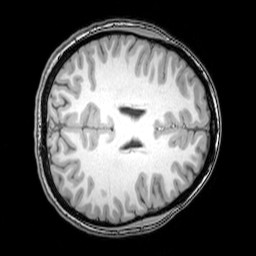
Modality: T1w
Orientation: axial
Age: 25
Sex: female
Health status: healthy
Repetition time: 0.081 s
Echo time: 0.037 s